Interaction volume radius: 10 \u00c5
Interaction volume height: 35 \u00c5
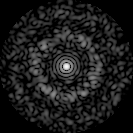
Disorder parameter: 0.8201